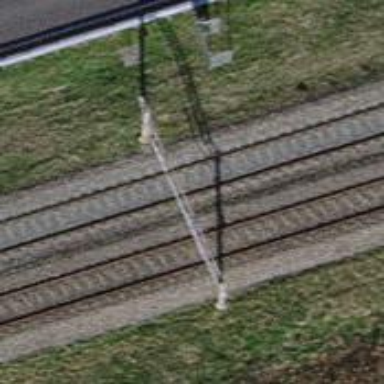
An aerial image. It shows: Power pole.